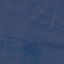
Land use / land cover: Forest